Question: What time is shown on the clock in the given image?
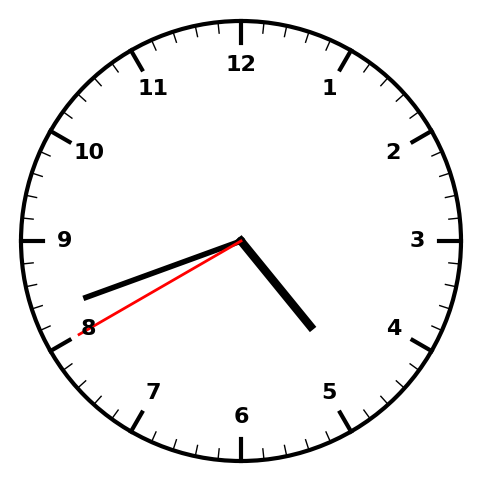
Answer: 04:41:40